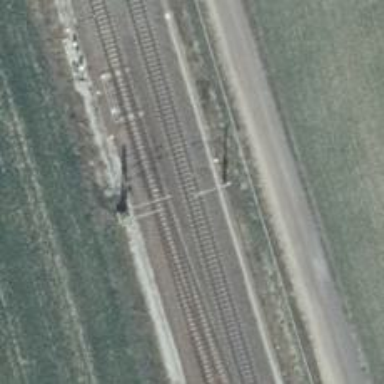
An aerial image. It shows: Milestone along the railway track with catenary mast.